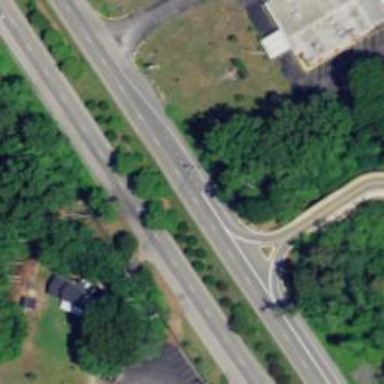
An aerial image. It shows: Asphalt road classified as trunk highway.